Question: How to detect almost straight lines in an image using MATLAB? Hough Transform not able to detect the lines properly, as lines are not exactly smooth. And, is there any way to detect all the rectangles in the image or thick lines (assume same color rectangle as a thick line)??
Here is the image
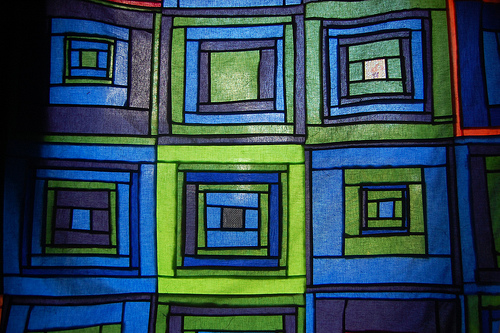
Answer: Apply canny edge detector to the image and do a labeling and you'll detect most of the rectangles.
rgb : the image
edges = edge(rgb2gray(rgb), 'canny');
labels = label2rgb(bwlabel(edges, 8));
figure, imshow(edges)
figure, imshow(labels)